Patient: sex F, age 77
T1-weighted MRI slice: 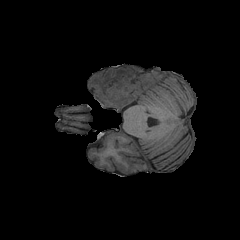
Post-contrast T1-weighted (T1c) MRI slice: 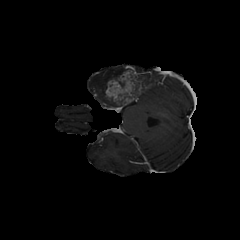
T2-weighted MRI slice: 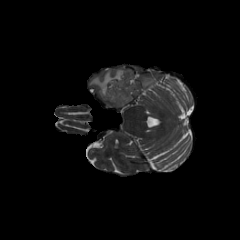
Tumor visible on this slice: yes
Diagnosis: Glioblastoma, IDH-wildtype
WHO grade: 4